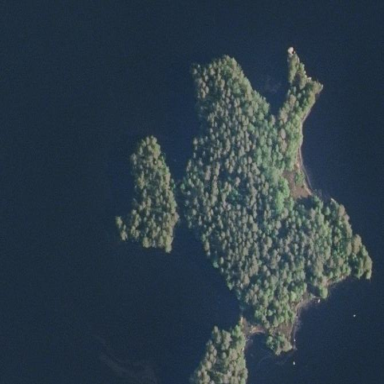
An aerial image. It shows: Island covered with woodland.